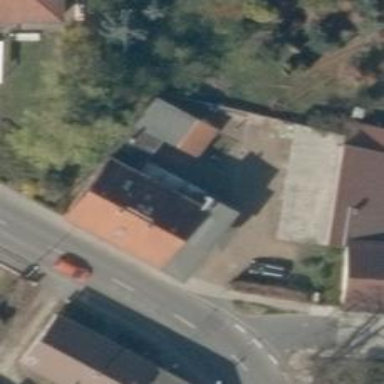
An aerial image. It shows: Detached building with gabled roof.